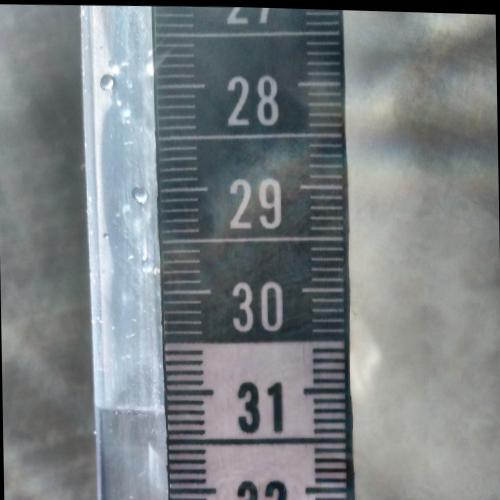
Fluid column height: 31.2 cm